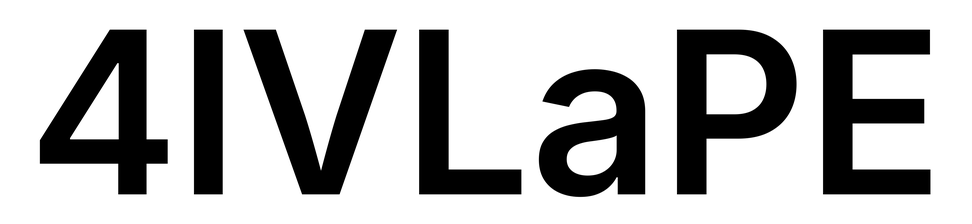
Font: Inter_SemiBold